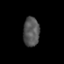
Tissue: prostate
Cell type: Myeloid cells
Senescence score: 0.2527
Nuclear area (px): 463
Mean DAPI intensity: 85.413